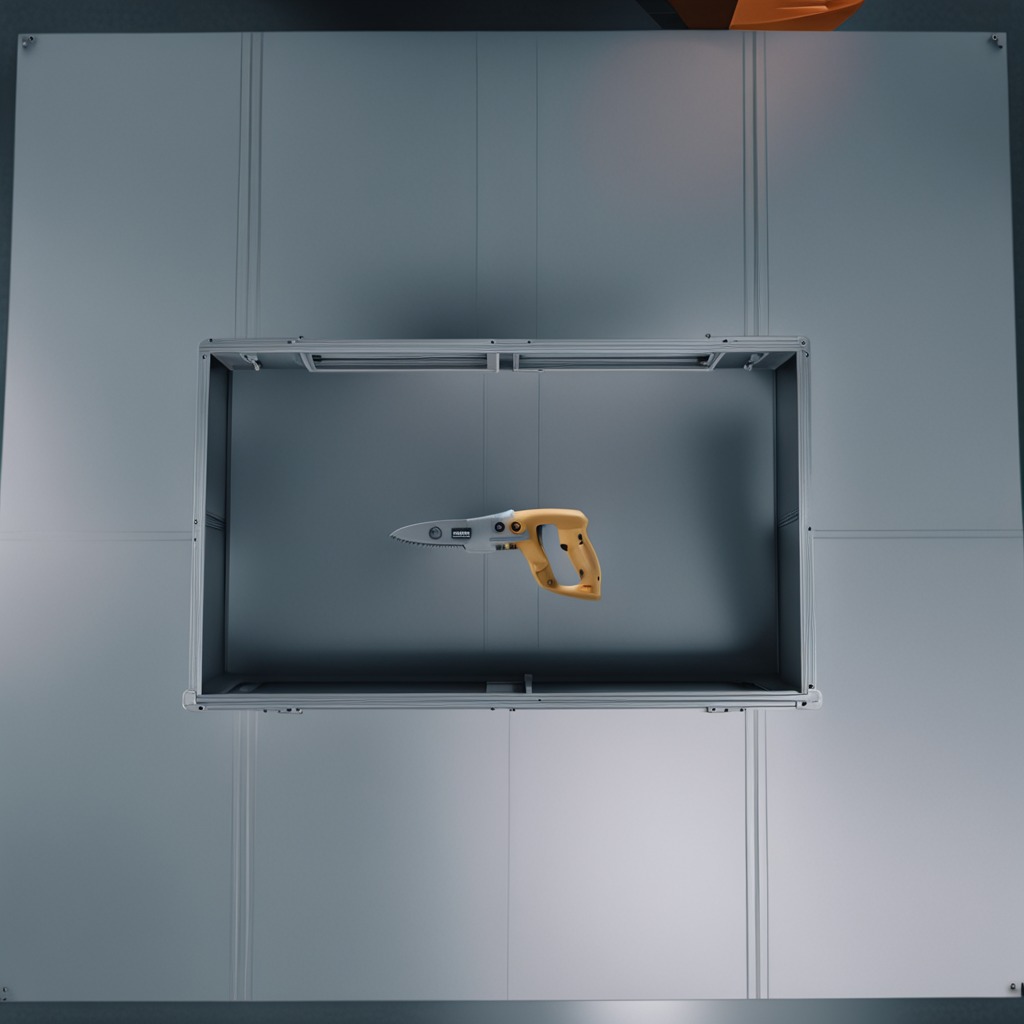
A metal saw is lying on the surface of the toolbox.